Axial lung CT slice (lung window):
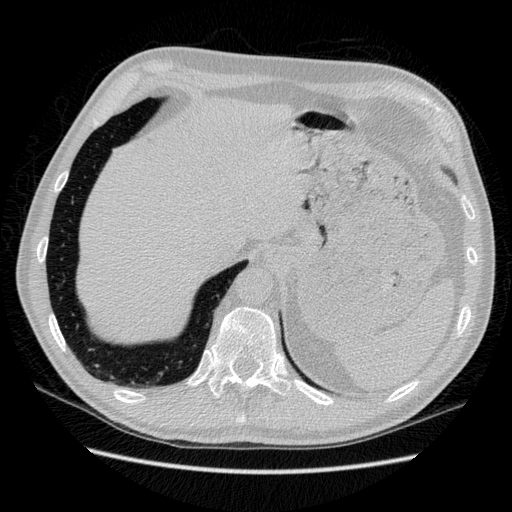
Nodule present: no